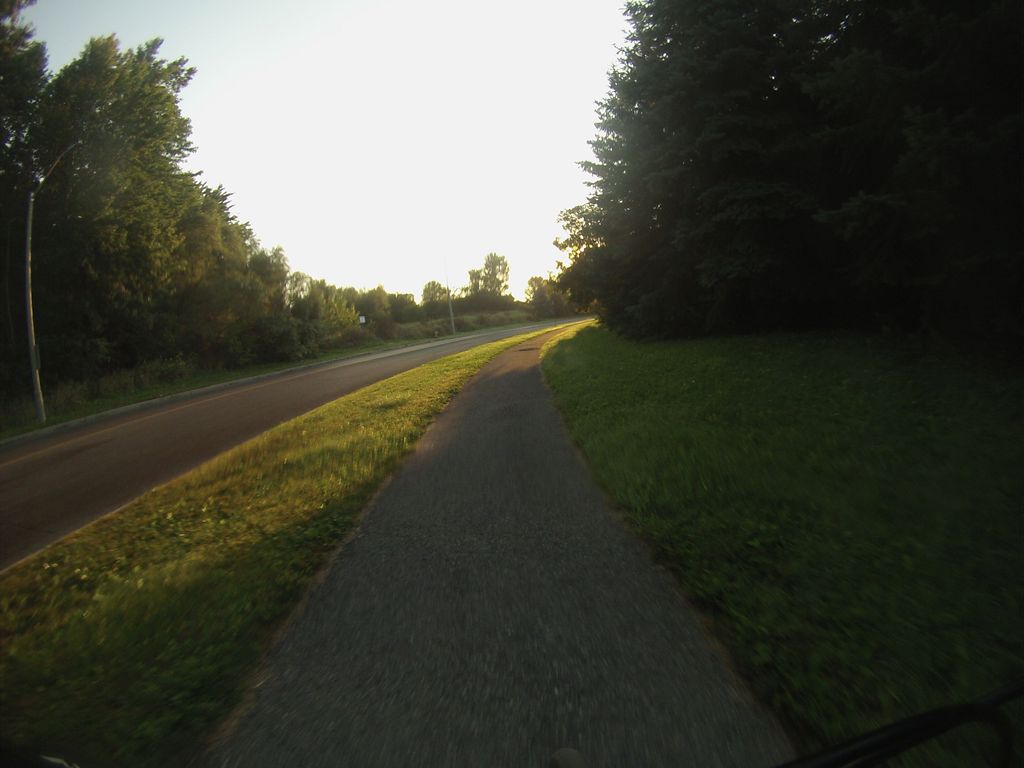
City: ottawa-gatineau